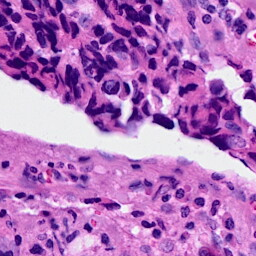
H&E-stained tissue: Breast